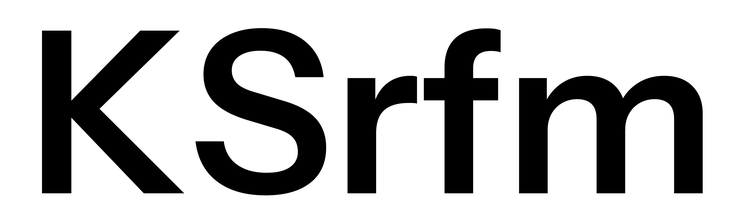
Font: InstrumentSans_SemiBold